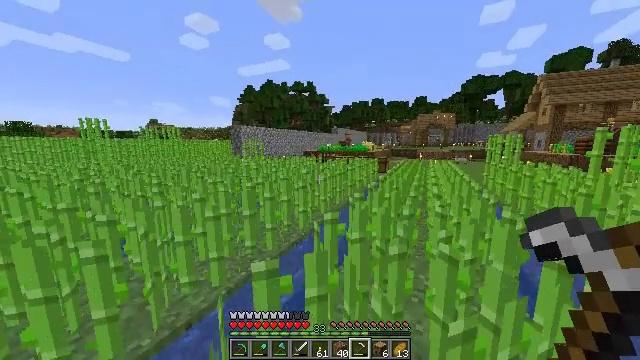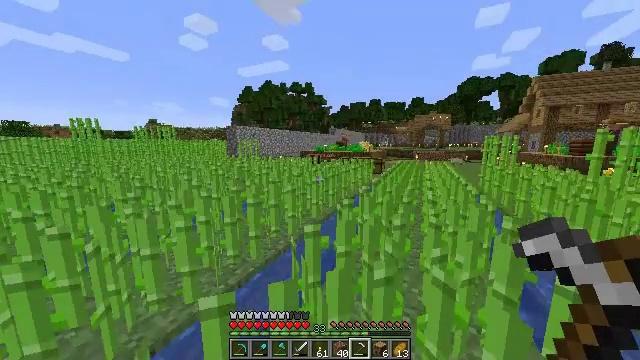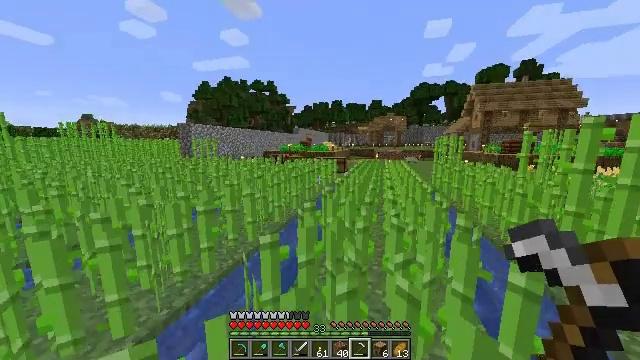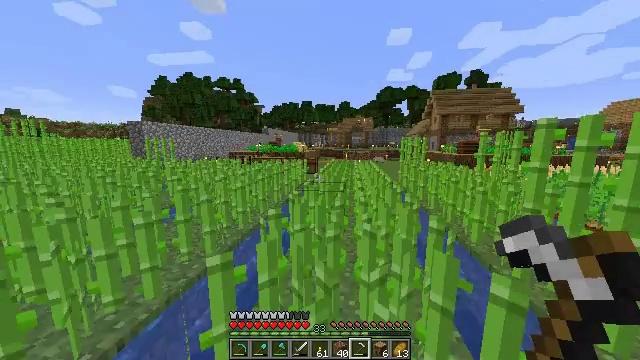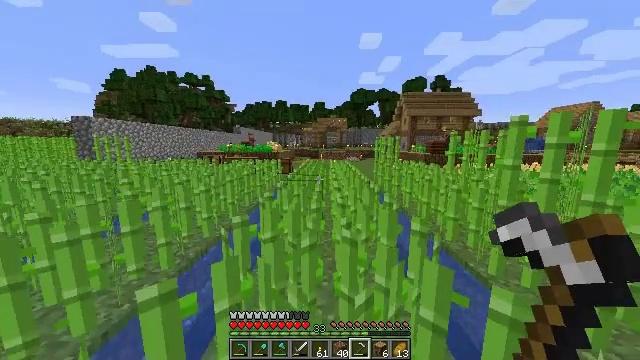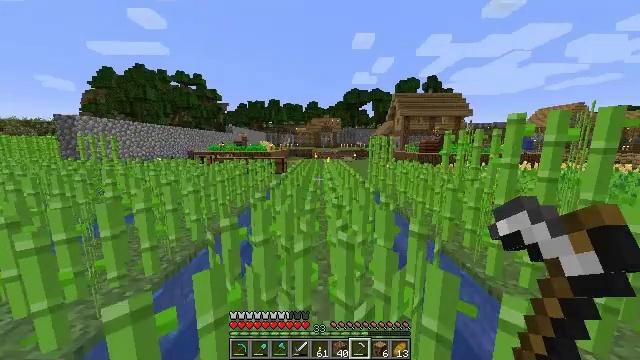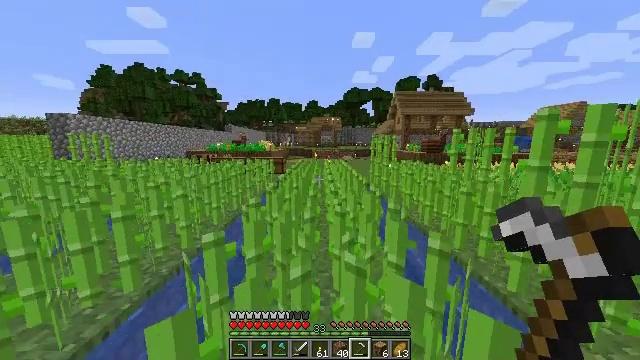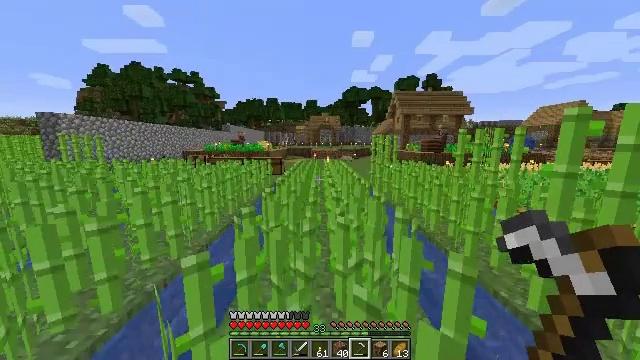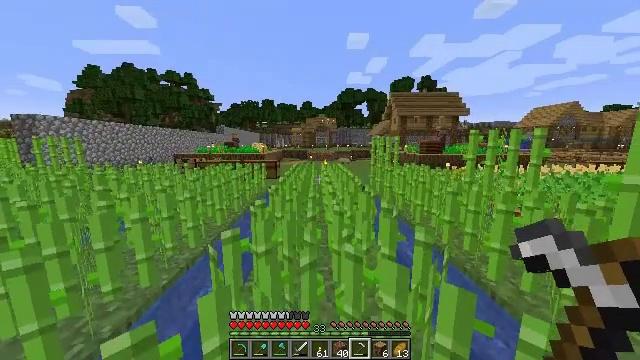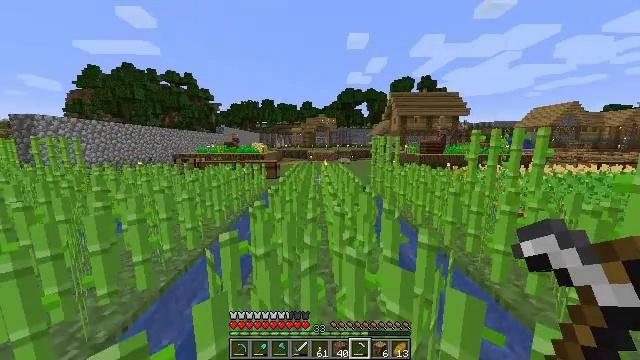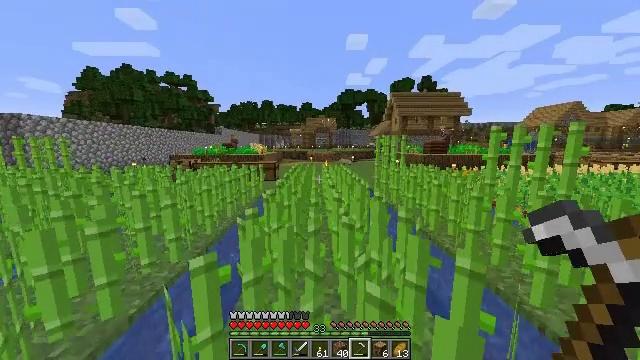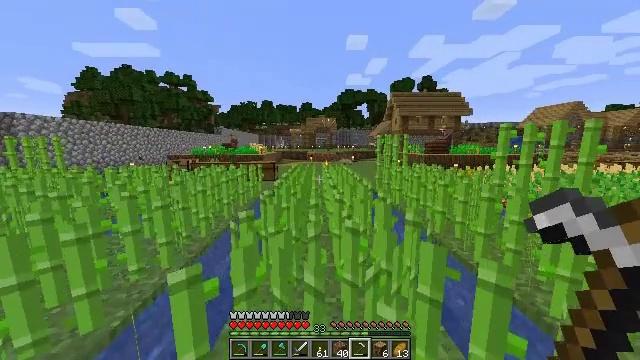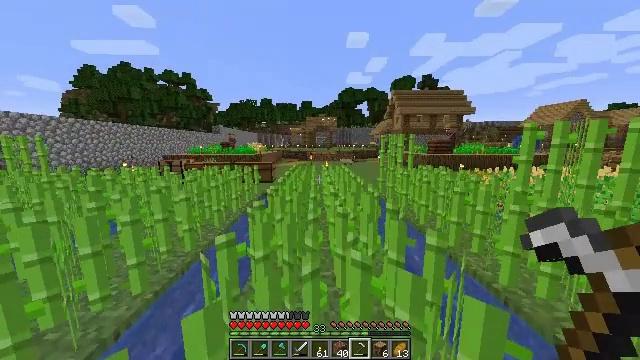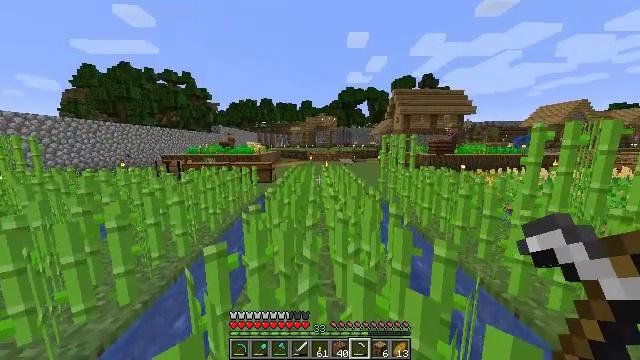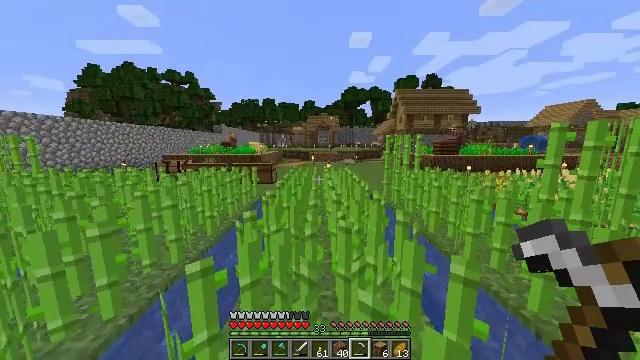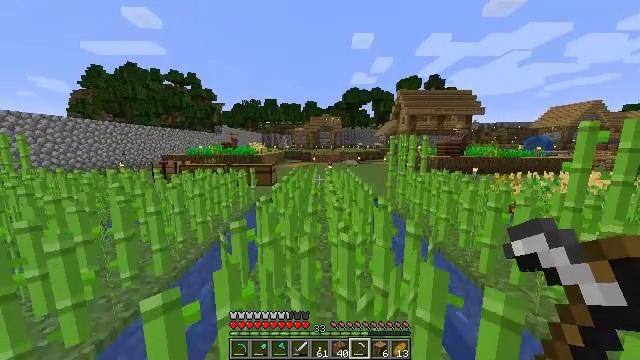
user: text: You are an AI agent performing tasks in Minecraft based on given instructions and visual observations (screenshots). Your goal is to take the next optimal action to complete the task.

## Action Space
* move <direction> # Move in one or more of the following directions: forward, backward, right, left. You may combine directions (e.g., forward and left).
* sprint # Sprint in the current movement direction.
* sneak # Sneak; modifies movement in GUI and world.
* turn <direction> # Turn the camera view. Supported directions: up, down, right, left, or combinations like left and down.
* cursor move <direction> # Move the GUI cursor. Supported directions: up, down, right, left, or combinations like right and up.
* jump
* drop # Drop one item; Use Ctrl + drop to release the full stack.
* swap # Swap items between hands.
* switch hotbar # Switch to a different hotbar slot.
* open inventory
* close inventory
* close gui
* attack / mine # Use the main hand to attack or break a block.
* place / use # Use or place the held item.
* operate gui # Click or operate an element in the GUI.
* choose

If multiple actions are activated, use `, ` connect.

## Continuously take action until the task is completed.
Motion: motion action
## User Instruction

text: Harvest sugar cane from the plant.
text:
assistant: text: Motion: move forward, sprint
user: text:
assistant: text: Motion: move forward, sprint, turn right
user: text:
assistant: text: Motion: move forward, sprint, turn right
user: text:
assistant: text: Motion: move forward, sprint, turn right
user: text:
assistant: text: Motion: move forward, sprint, turn right
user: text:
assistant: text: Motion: move forward, sprint
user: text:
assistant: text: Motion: move forward, sprint
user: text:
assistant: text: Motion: move forward, sprint, turn right
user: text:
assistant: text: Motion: move forward, sprint
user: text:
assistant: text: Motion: move forward, sprint
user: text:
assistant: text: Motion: move forward, sprint
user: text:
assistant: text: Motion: move forward, sprint
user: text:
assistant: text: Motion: move forward, sprint
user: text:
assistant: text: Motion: move forward, sprint
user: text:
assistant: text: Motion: move forward, sprint
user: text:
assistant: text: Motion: move forward, sprint
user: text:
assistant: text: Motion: move forward, sprint, jump
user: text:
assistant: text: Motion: move forward, sprint, jump
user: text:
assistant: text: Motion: move forward, sprint, jump
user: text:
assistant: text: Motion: move forward, sprint, jump
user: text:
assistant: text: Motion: move forward, sprint, jump
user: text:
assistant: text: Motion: move forward, sprint, jump
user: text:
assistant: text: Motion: move forward, sprint, jump
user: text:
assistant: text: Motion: move forward, sprint, turn left, jump
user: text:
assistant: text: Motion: move forward, sprint, turn left, jump
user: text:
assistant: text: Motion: move forward, sprint, jump
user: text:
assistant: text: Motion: move forward, sprint, jump
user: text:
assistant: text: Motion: move forward, sprint, turn left, jump
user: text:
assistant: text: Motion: move forward, sprint, turn left and down, jump
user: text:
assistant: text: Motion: move forward, sprint, turn left, jump